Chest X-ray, AP view. Patient: 7 years old, sex F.
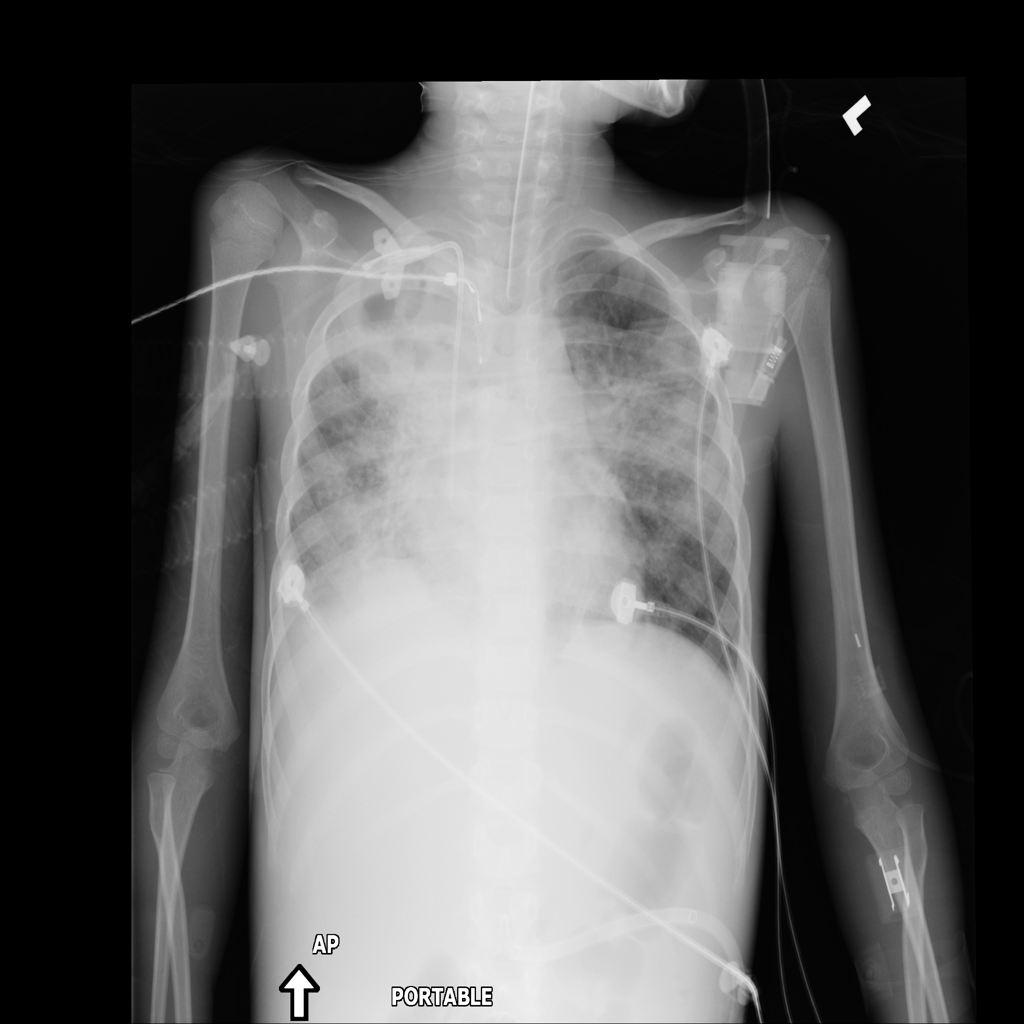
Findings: Effusion, Pneumothorax